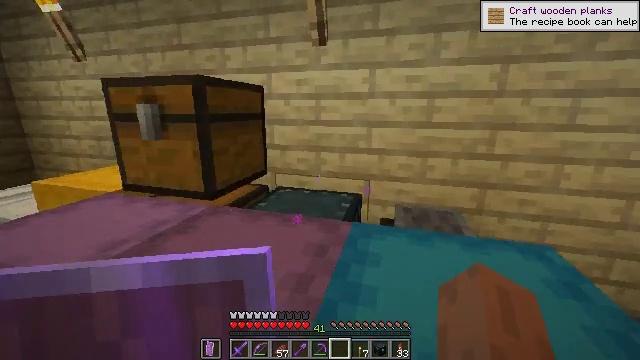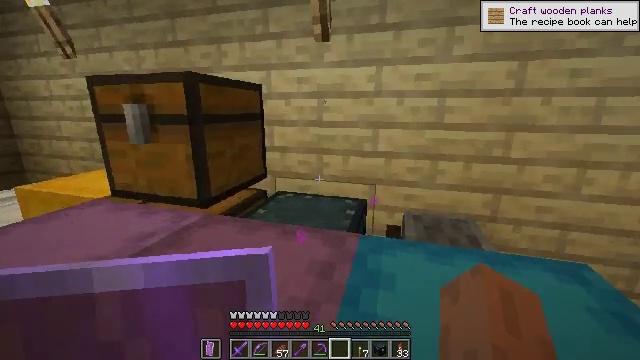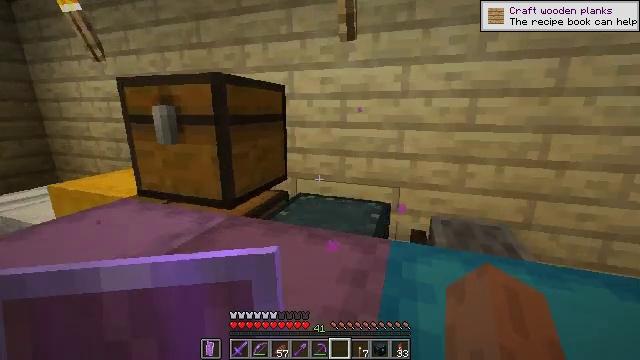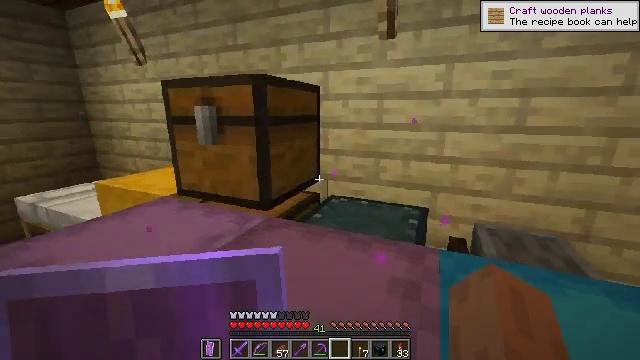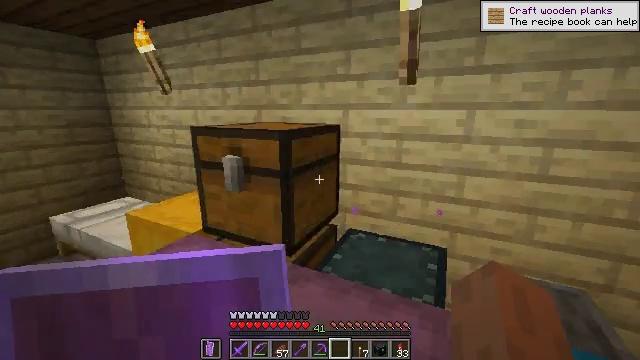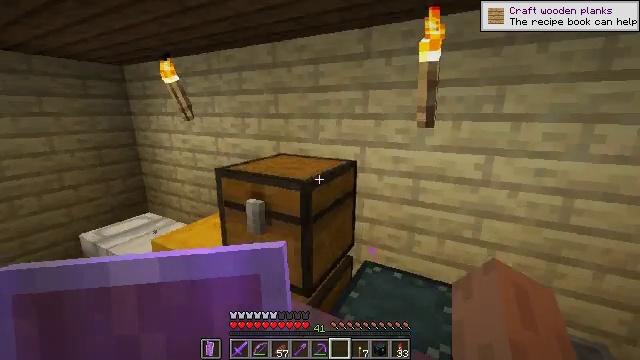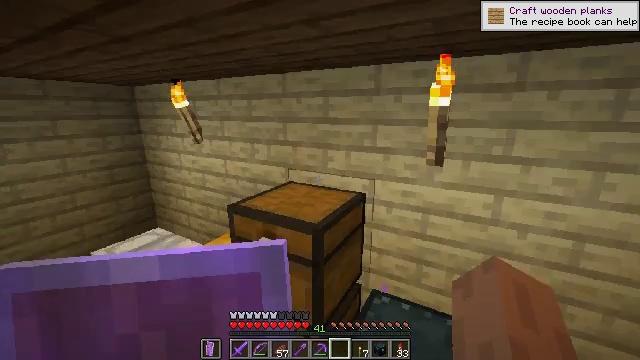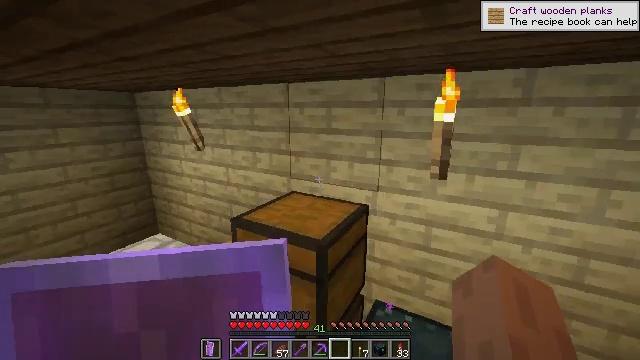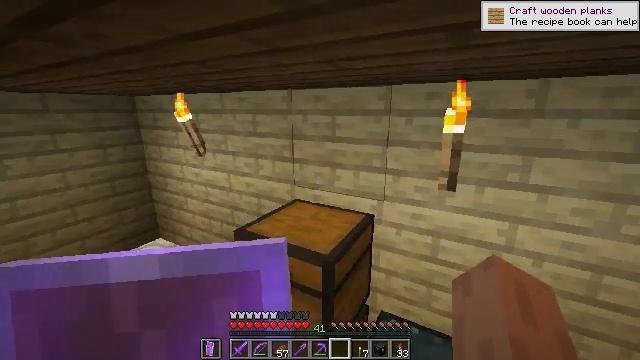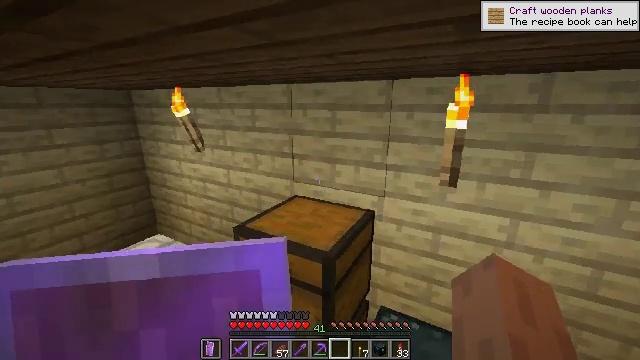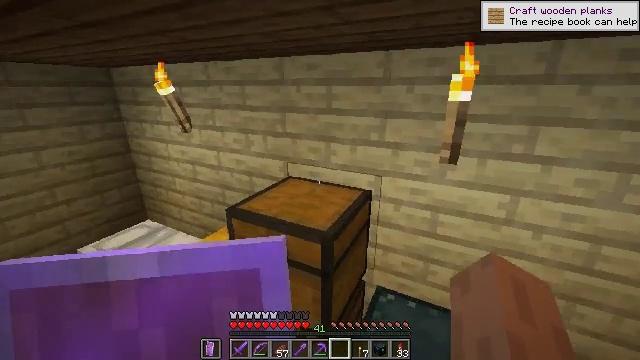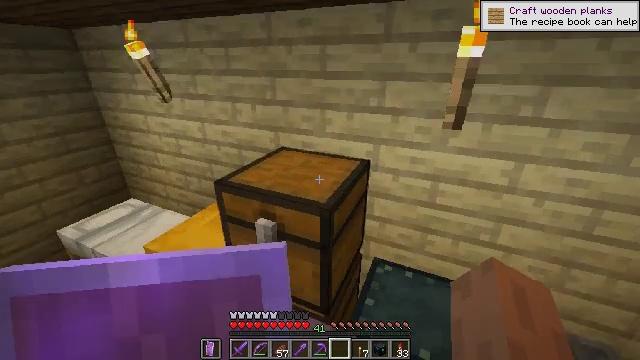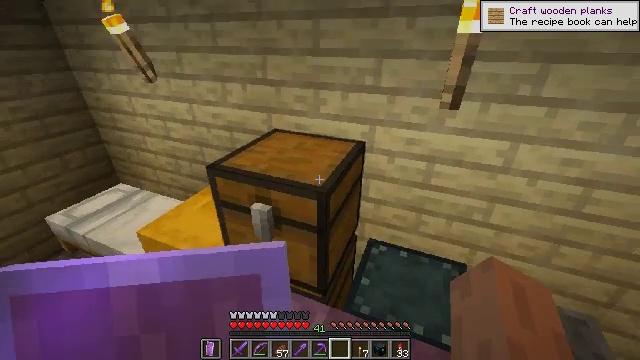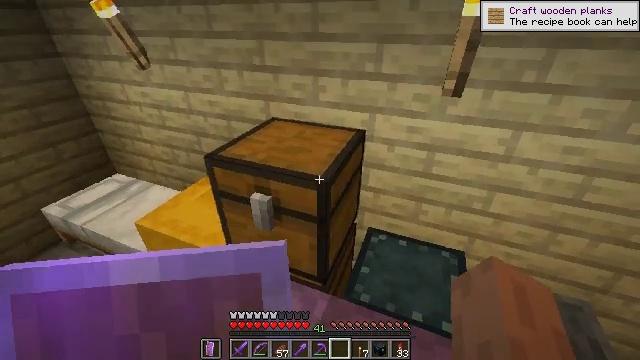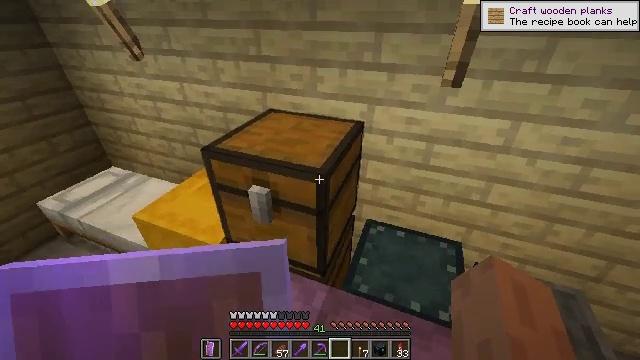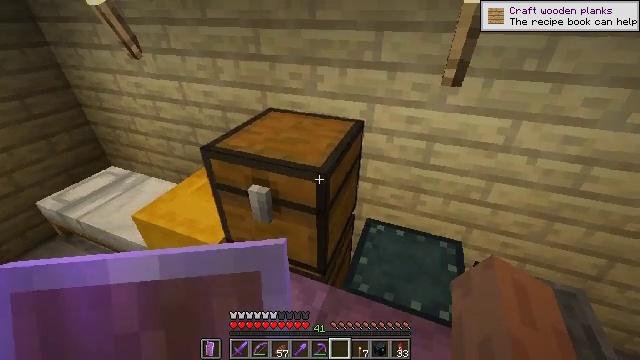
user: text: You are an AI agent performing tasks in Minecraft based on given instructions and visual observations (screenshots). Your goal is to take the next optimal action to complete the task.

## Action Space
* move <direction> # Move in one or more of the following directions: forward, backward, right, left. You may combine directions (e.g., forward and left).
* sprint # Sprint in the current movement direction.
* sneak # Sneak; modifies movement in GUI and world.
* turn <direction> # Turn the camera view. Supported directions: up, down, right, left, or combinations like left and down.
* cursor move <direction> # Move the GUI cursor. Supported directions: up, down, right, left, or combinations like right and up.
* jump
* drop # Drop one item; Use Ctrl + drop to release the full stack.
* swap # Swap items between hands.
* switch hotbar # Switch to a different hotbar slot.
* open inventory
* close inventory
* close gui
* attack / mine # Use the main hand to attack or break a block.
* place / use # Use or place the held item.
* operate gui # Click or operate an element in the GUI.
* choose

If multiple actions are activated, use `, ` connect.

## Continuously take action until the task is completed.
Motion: motion action
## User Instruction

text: Craft a dark oak fence gate in the crafting table.
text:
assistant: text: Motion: move forward
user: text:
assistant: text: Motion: move forward, turn left
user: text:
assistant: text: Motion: move forward, turn left
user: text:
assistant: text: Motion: move forward, turn left, jump
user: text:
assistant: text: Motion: move forward, turn left, jump
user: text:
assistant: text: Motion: move forward, jump
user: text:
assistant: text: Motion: move forward
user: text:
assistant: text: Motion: move forward
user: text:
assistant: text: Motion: turn down
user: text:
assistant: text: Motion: turn right and down
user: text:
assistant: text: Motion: turn right and down
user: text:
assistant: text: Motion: turn right and down
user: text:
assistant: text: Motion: turn down
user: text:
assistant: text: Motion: turn down
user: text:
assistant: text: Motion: no_op
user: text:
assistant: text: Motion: no_op
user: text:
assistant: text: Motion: no_op
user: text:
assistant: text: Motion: no_op
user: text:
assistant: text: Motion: use / place
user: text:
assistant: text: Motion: use / place
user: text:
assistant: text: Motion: no_op
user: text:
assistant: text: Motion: no_op
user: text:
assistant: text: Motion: no_op
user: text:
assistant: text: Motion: no_op
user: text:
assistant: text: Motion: no_op
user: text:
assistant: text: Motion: no_op
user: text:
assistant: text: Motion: no_op
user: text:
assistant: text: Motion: turn down
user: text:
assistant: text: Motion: turn down
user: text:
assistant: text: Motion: no_op